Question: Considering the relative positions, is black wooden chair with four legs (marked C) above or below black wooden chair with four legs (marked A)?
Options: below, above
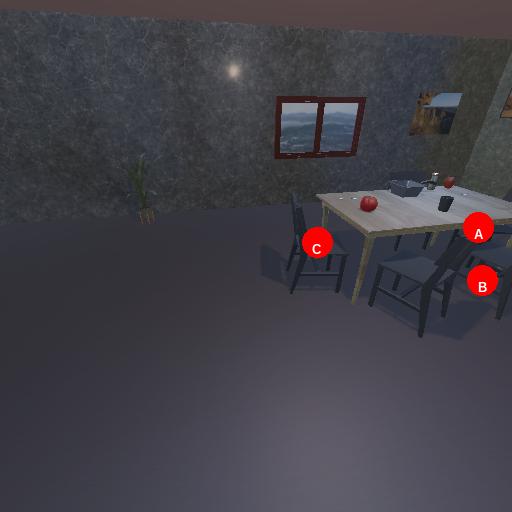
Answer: below